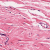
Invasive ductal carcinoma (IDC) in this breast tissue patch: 0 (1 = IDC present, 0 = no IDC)